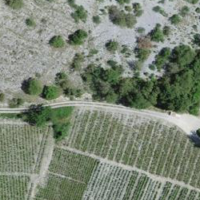
EUNIS habitat code: 45
Species observed at this site:
Zygaena ephialtes